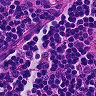
Metastatic tissue present: no